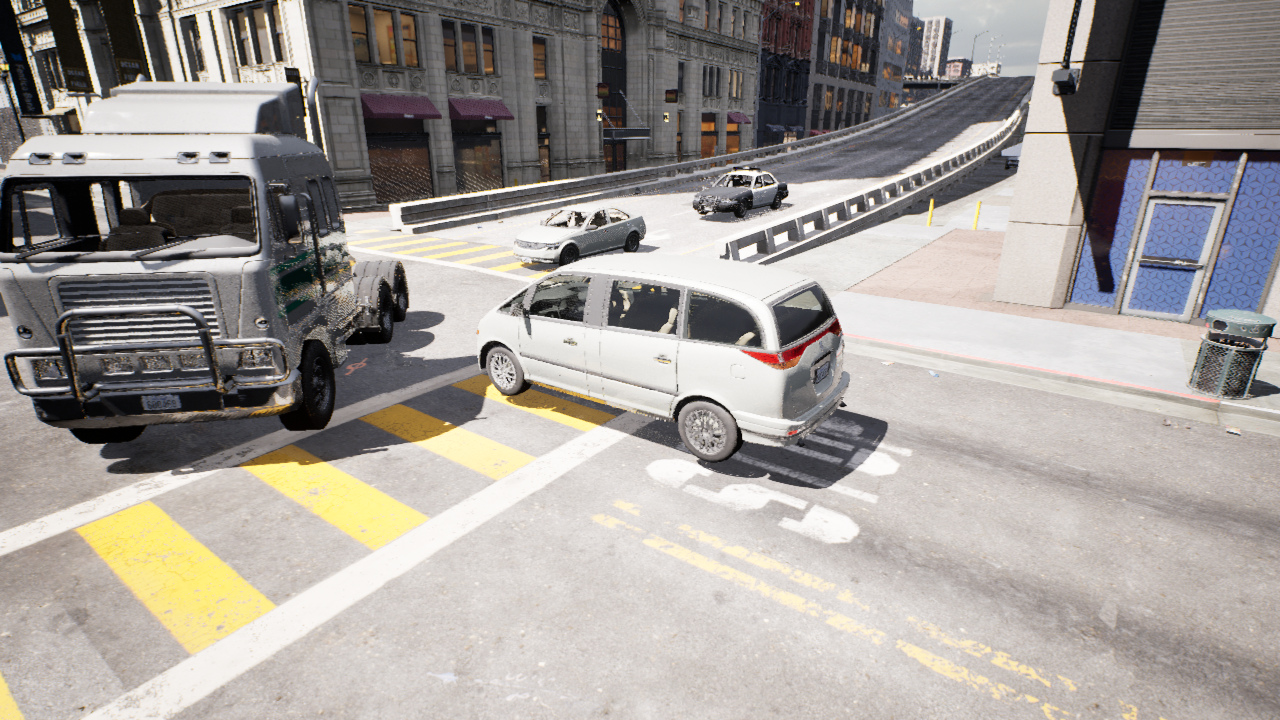
Venue: residential
Lighting: clear day
Vehicle rig: minivan